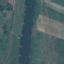
Land use / land cover: River